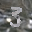
Label: 3